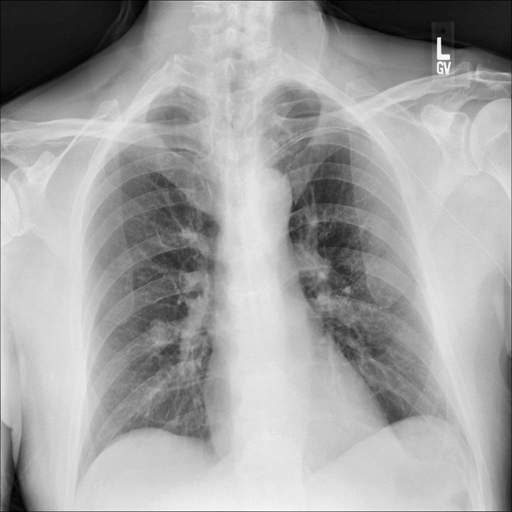
Finding: NORMAL